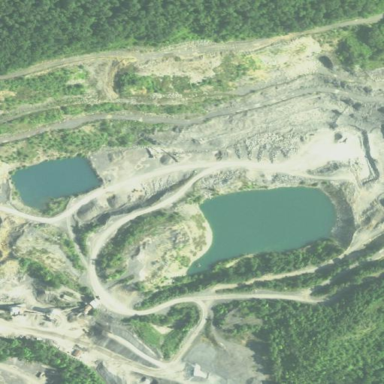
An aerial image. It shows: Quarry area.